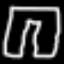
Label: pants